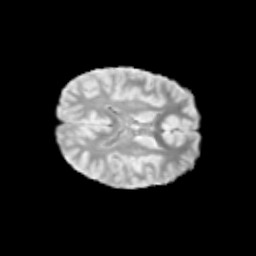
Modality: T2w
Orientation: axial
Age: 10
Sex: male
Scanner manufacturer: siemens
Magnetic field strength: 3 T
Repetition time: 3.8 s
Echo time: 0.07 s